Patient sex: F
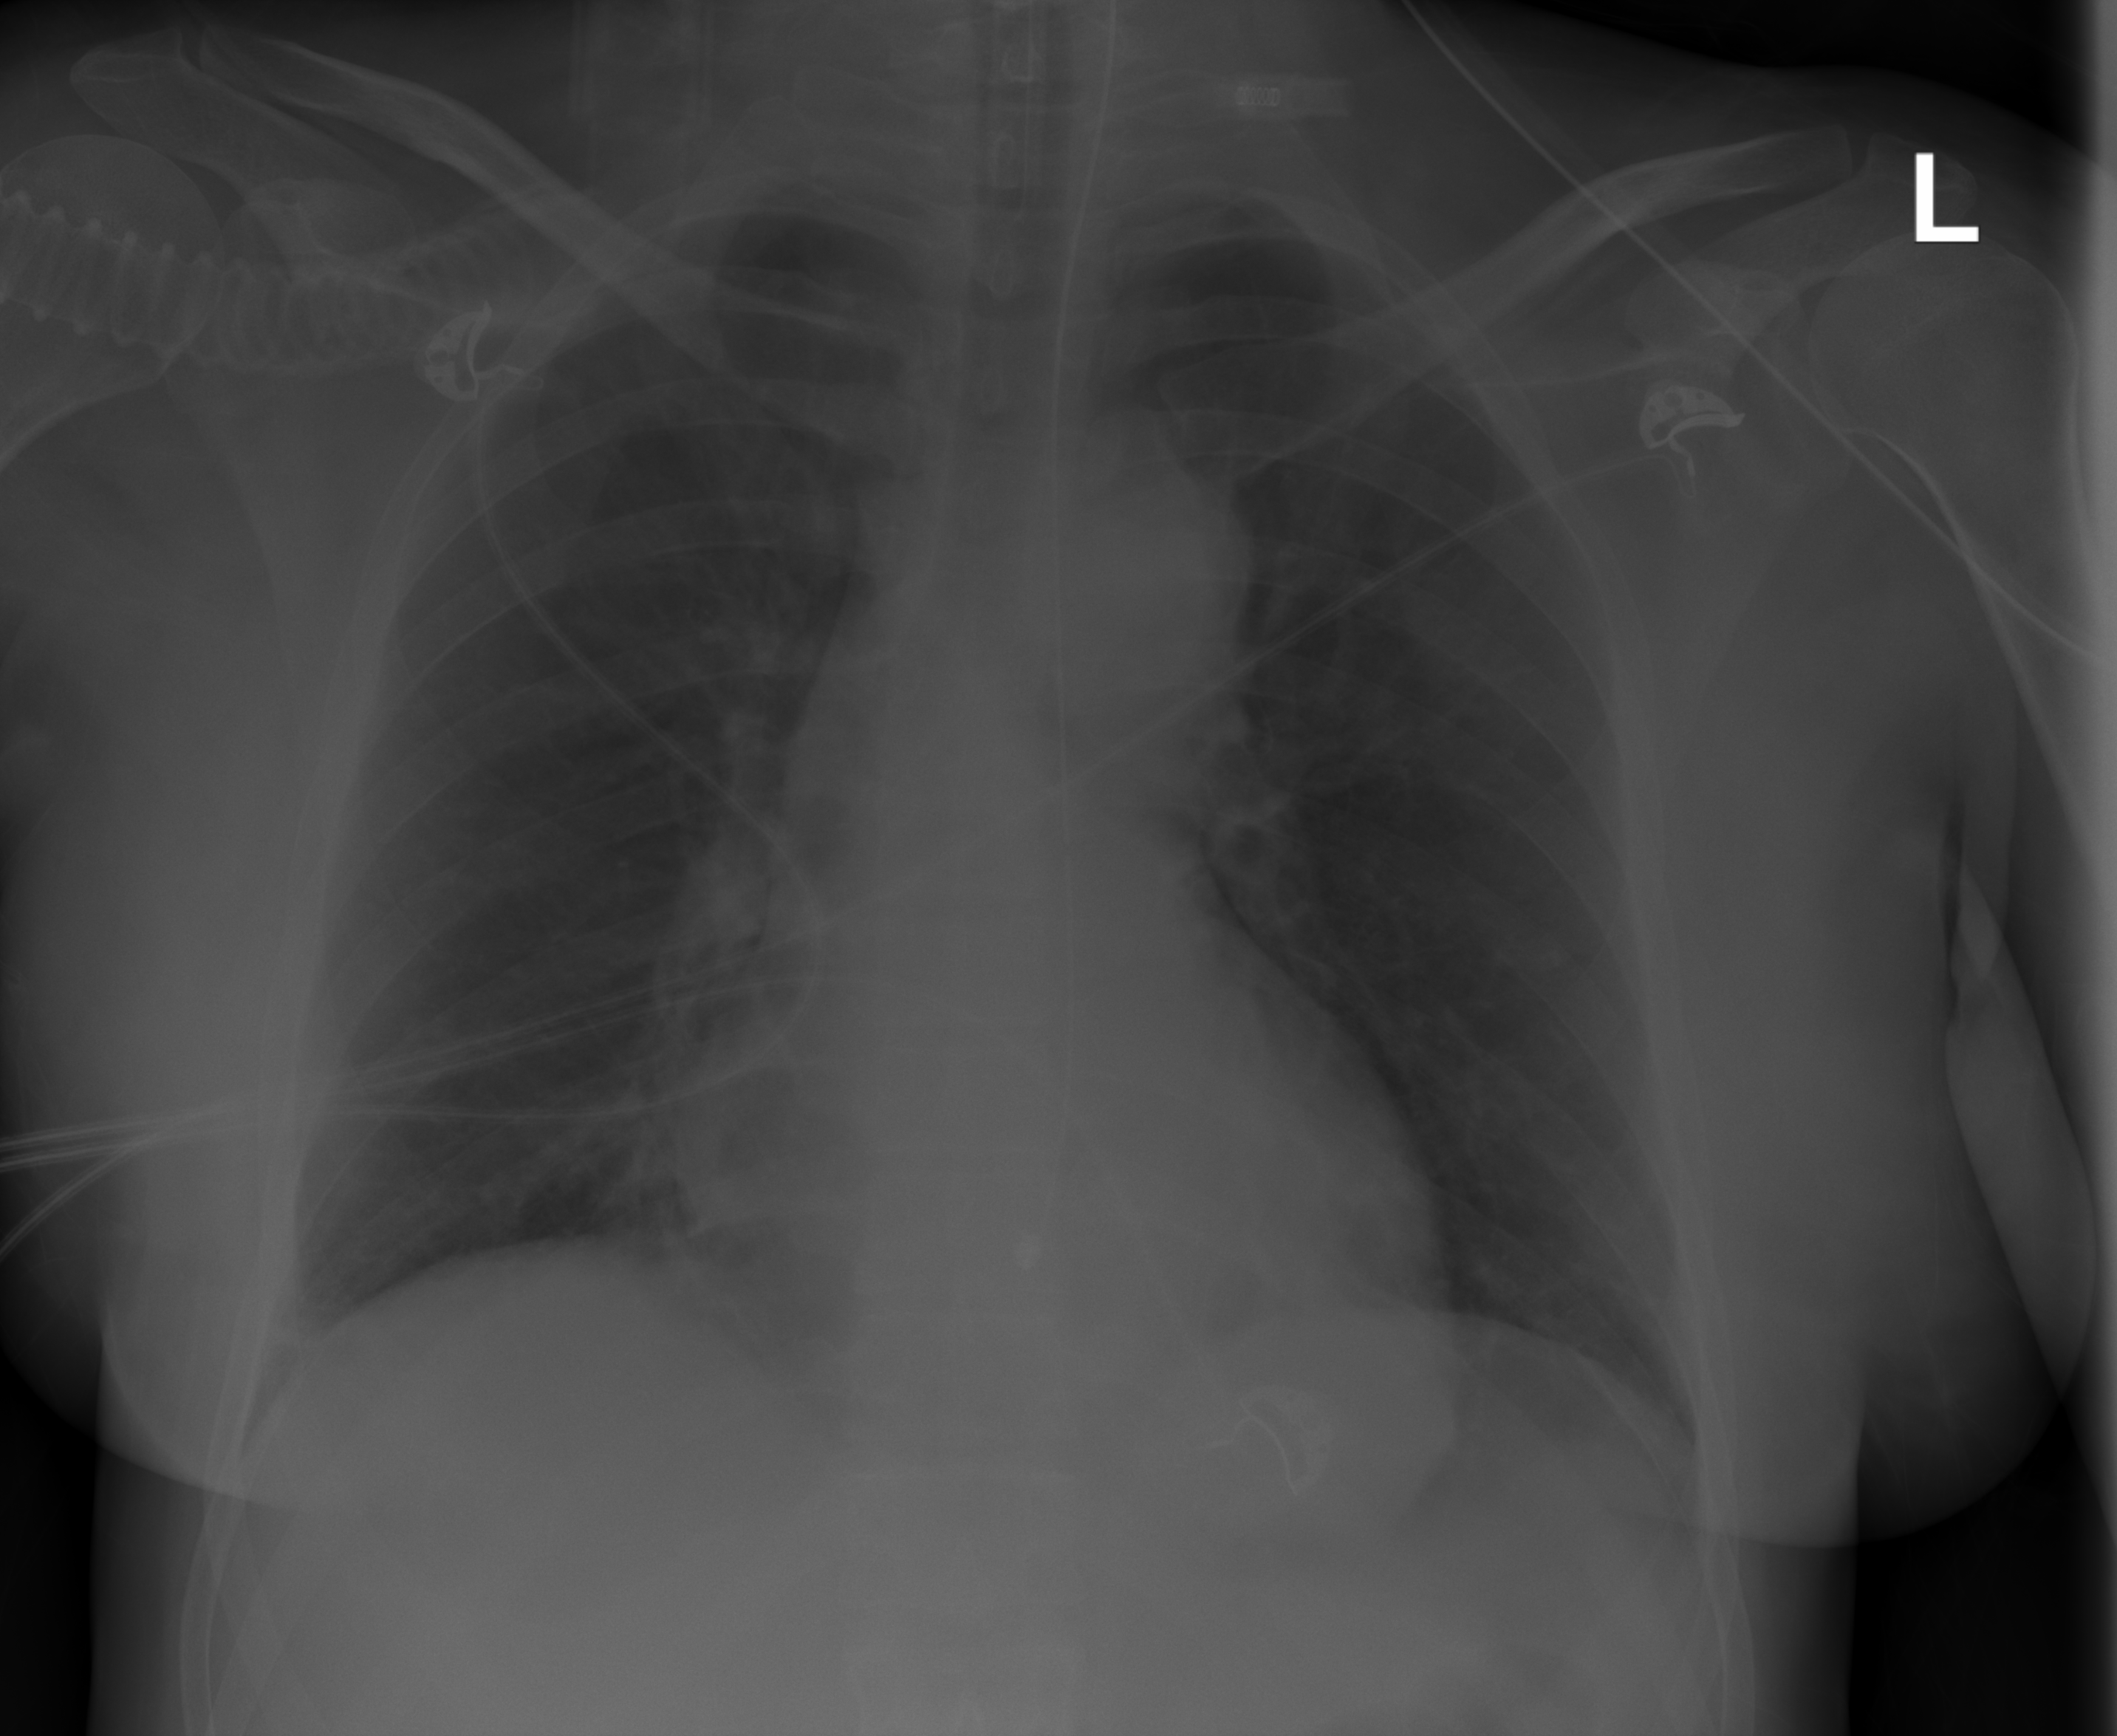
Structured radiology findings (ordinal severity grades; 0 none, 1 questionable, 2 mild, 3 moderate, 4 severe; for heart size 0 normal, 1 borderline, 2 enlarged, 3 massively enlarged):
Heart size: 0
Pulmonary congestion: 0
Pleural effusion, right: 0
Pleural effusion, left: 0
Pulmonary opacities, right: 2
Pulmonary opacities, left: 0
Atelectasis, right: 2
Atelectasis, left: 0